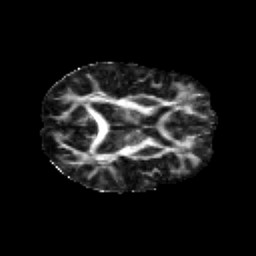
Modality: FA
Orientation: axial
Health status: healthy
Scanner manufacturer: siemens
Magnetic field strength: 3 T
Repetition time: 12 s
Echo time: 0.092 s